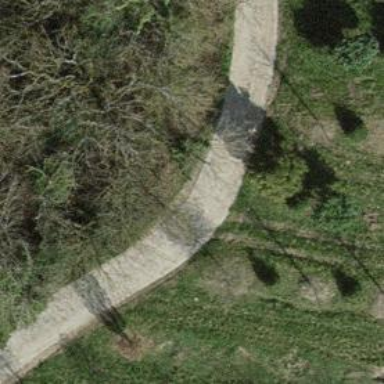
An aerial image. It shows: Track with grade 1 quality.